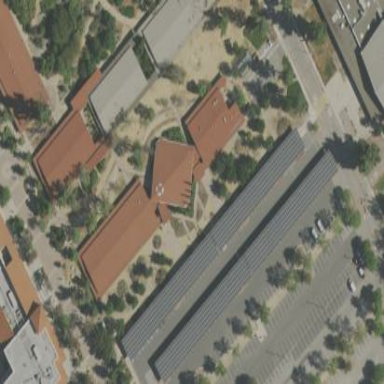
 providing electricity. The roof also acts as shade."